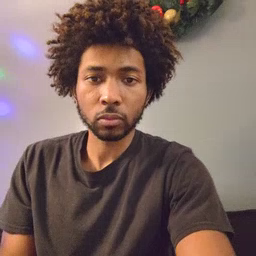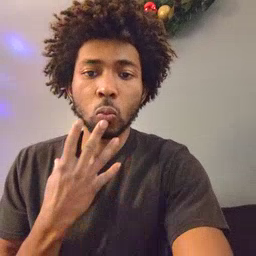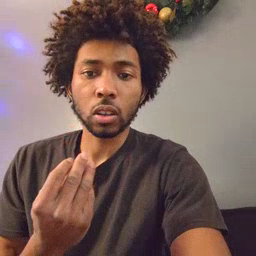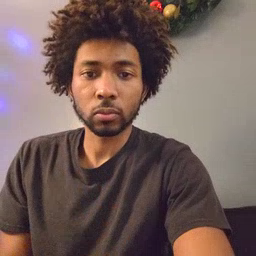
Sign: wet